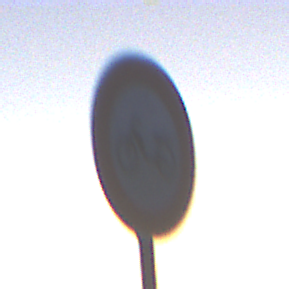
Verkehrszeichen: VerbotMofas
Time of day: SunriseSunset
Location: Outdoor (Nature)
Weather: Clear
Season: NotSpecified
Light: Natural